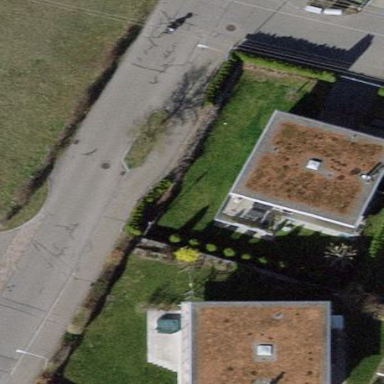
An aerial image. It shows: Detached building.